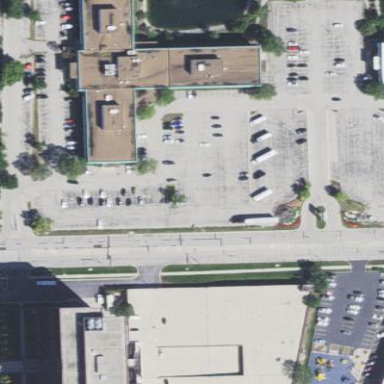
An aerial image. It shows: Office building.